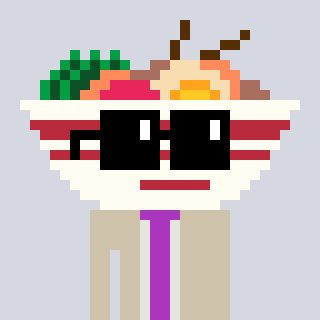
a pixel art character with square black sunglasses, a noodles-shaped head and a bege-colored body on a cool background